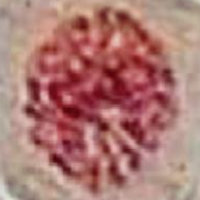
Label: prophase